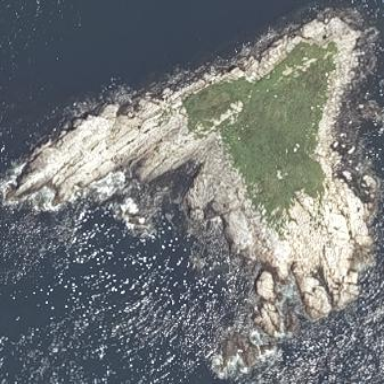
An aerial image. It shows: Island with natural coastline.